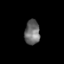
Tissue: lung
Cell type: Epithelial cells
Senescence score: 0.2212
Nuclear area (px): 366
Mean DAPI intensity: 108.645